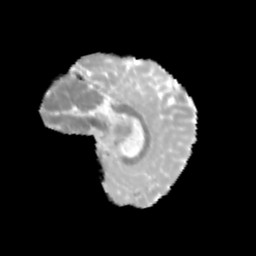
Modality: MD
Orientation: sagittal
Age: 11
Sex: female
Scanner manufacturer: siemens
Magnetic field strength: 3 T
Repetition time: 3.8 s
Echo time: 0.07 s